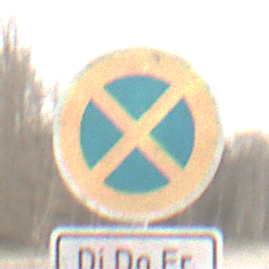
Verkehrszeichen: AbsolutesHalteverbot
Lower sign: ZeitangabenMitBeschraenkungAufWochentage3
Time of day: MorningAfternoon
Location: Outdoor (Nature)
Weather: PartlyCloudy
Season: Winter
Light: Natural